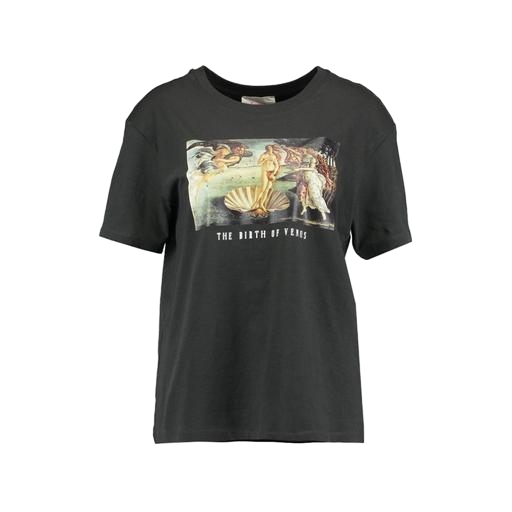
printed t-shirt, black printed t-shirt, print t-shirt, white background